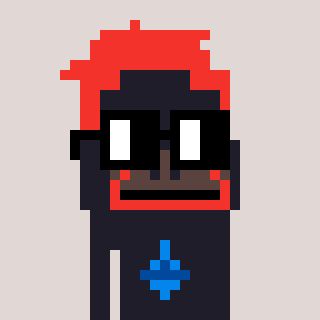
a pixel art character with square black glasses, a orangutan-shaped head and a grayscale-colored body on a warm background